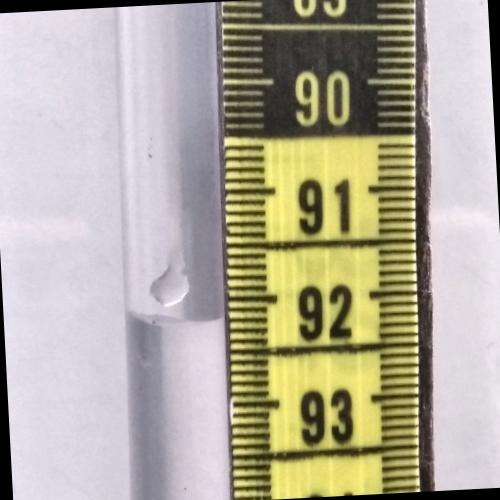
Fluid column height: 92.2 cm